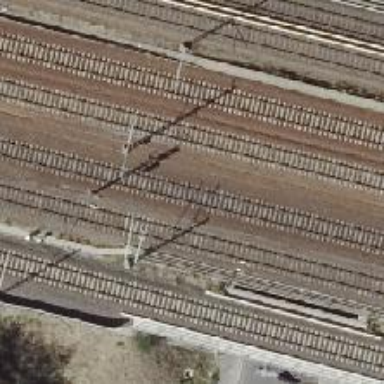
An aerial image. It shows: Bridge over electrified railway with contact lines.